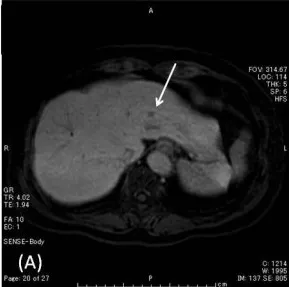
Magnetic resonance imaging (MRI), the hepatic tumor (arrow) was low signal intensity in T1-weighted image.
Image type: radiology (mri)